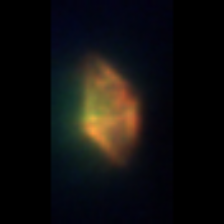
Taxon: Gyrodinium
Group: Dinoflagellates